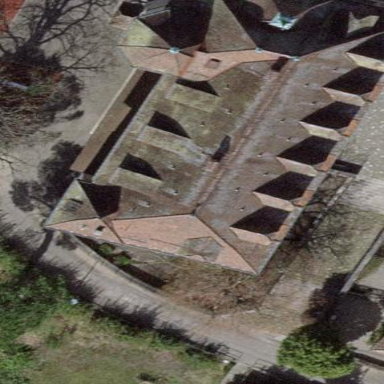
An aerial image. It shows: School building.